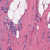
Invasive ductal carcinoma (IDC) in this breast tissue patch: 1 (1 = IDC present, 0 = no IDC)